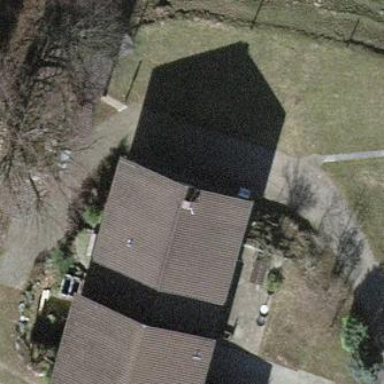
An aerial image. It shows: Building with gabled roof.